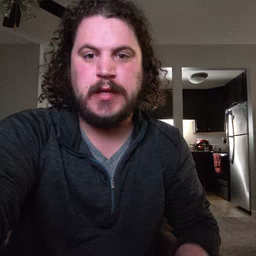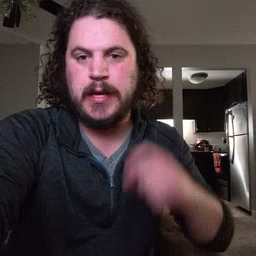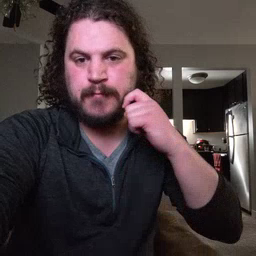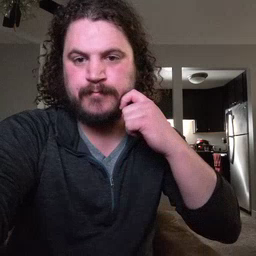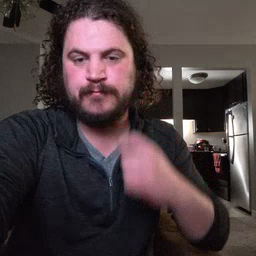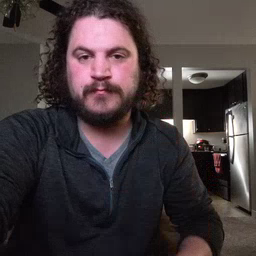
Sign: apple